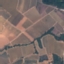
Label: PermanentCrop